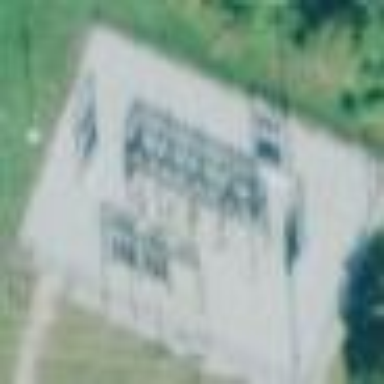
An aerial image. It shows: Substation for switching power equipment surrounded by fence.